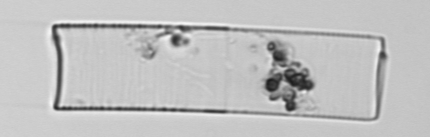
Label: Guinardia_flaccida